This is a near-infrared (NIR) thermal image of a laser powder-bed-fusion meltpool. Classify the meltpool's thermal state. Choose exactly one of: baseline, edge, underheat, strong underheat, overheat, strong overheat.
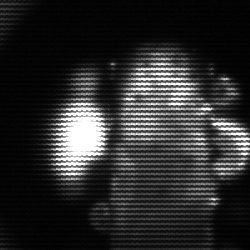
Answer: strong underheat